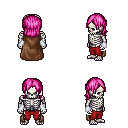
a pixel art fantasy rpg character, male body template, skeleton, brown cape, red pants, pink long bangs hairstyle, white cloth bracers, four views (front, back, left, right), 2x2 character sprite sheet, small pixel art, hard edges, no anti-aliasing